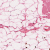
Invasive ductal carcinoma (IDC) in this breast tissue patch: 0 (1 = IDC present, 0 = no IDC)